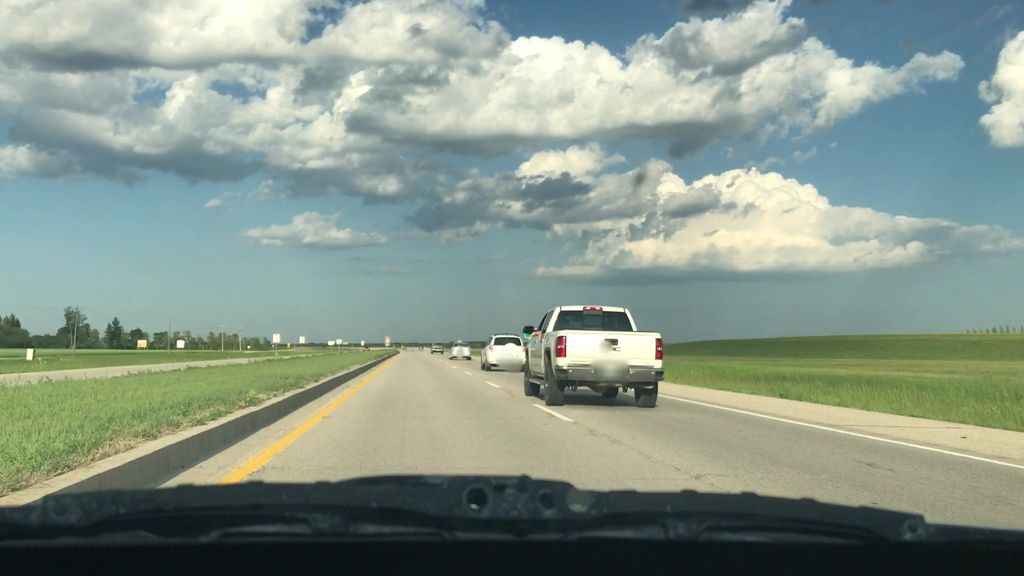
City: winnipeg